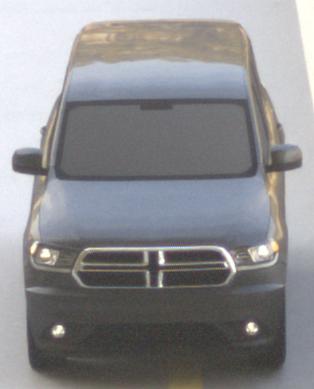
Make: Dodge
Model: Durango
Detailed model: Gen. 3
Model produced from: 2010
Doors: 5
Color: gray
Road condition: dry road
Daytime: morning or afternoon
Contrast: medium contrast